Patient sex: F
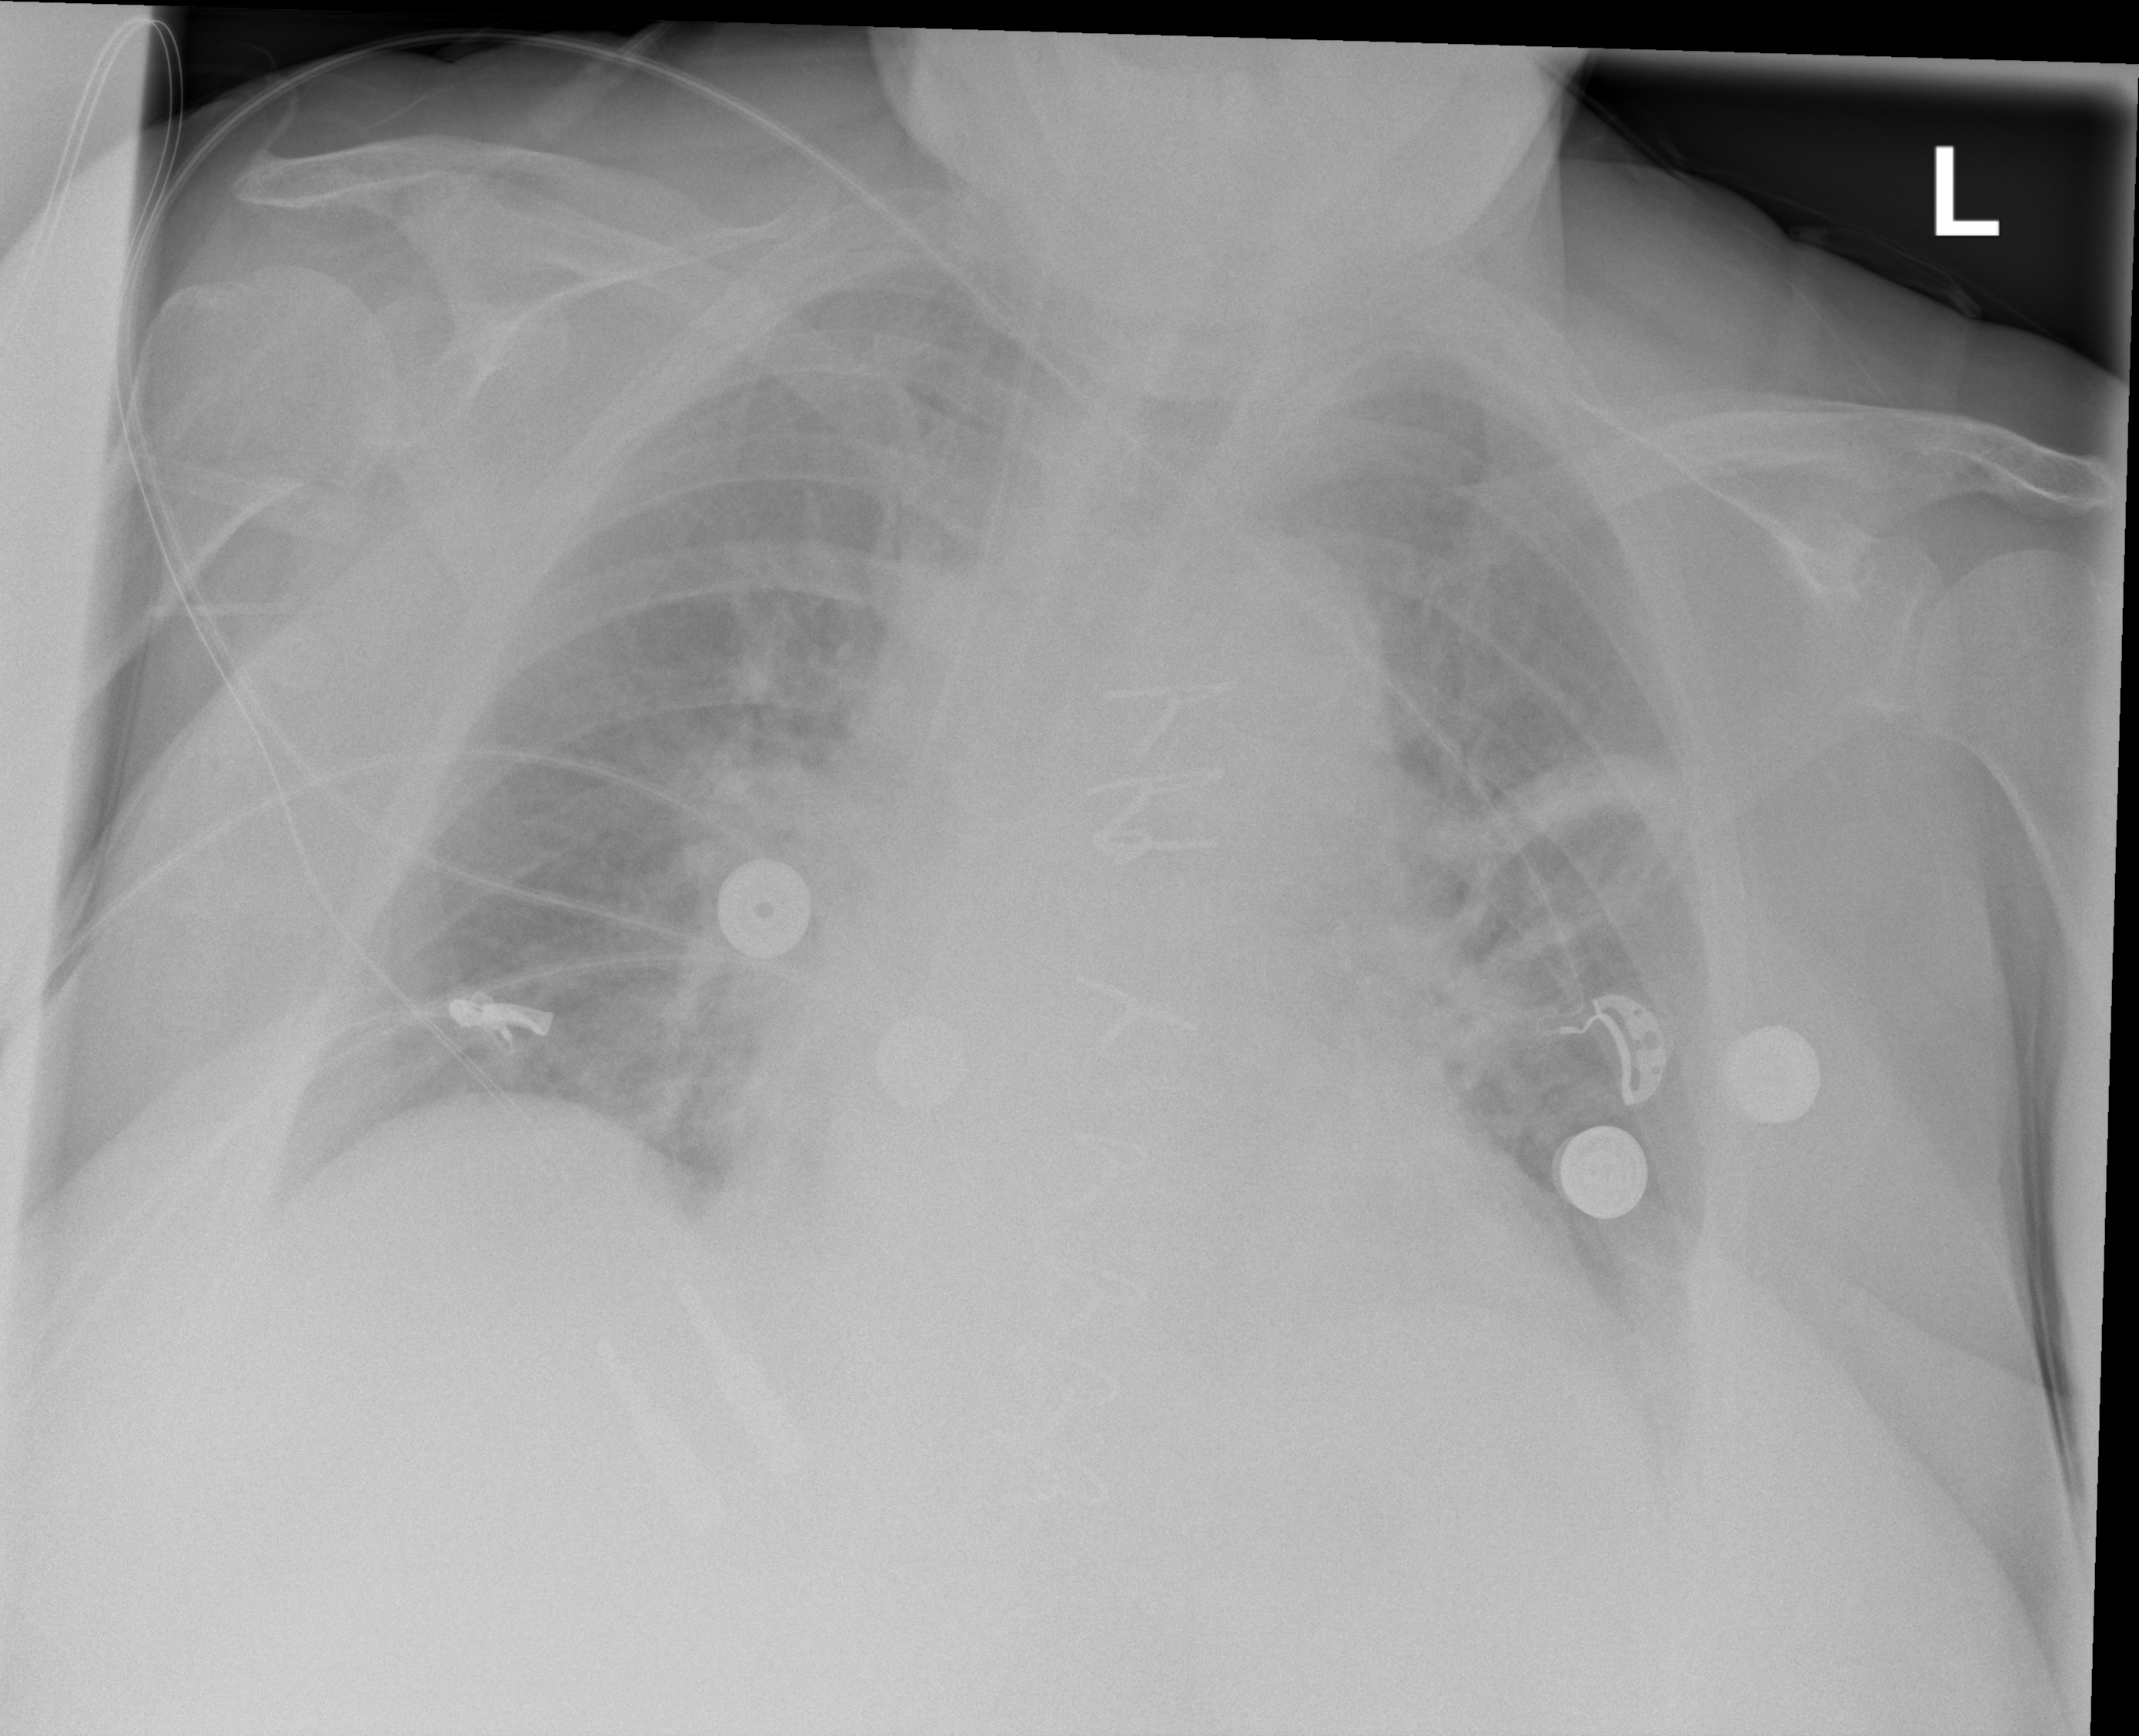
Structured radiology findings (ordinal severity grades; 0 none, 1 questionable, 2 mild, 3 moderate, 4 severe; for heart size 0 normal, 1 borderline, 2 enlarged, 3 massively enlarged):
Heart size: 3
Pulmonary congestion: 3
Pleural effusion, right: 0
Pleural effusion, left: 2
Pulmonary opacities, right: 2
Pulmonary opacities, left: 2
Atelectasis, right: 0
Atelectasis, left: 2